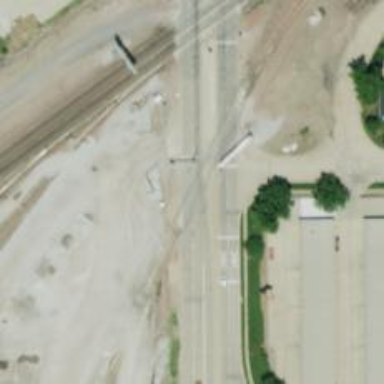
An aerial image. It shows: Level crossing with lights at railway intersection.